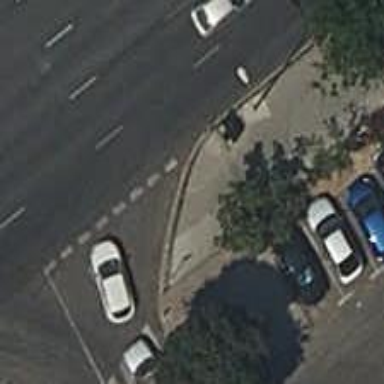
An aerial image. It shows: Bus stop with platform for public transport.